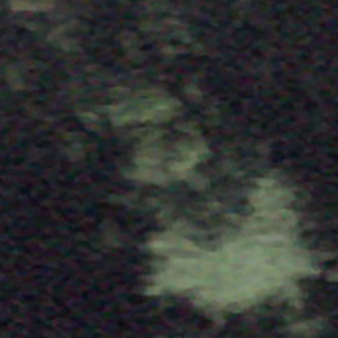
Label: other